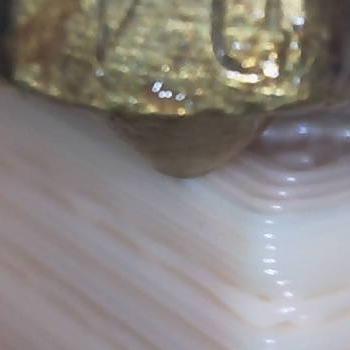
Flow rate: 59%